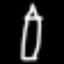
Label: pencil